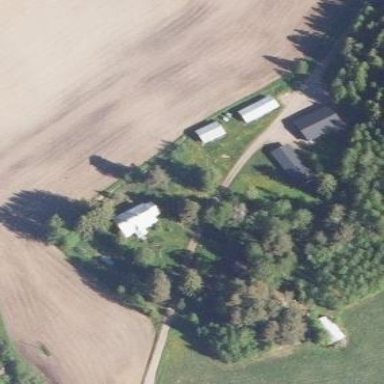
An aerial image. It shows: Farmyard area.